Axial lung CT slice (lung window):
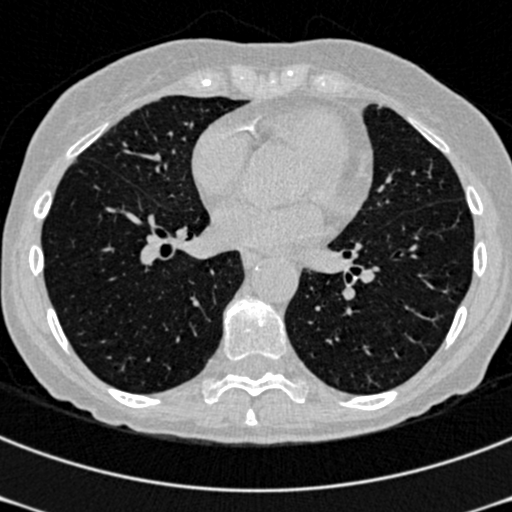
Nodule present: no